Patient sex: M
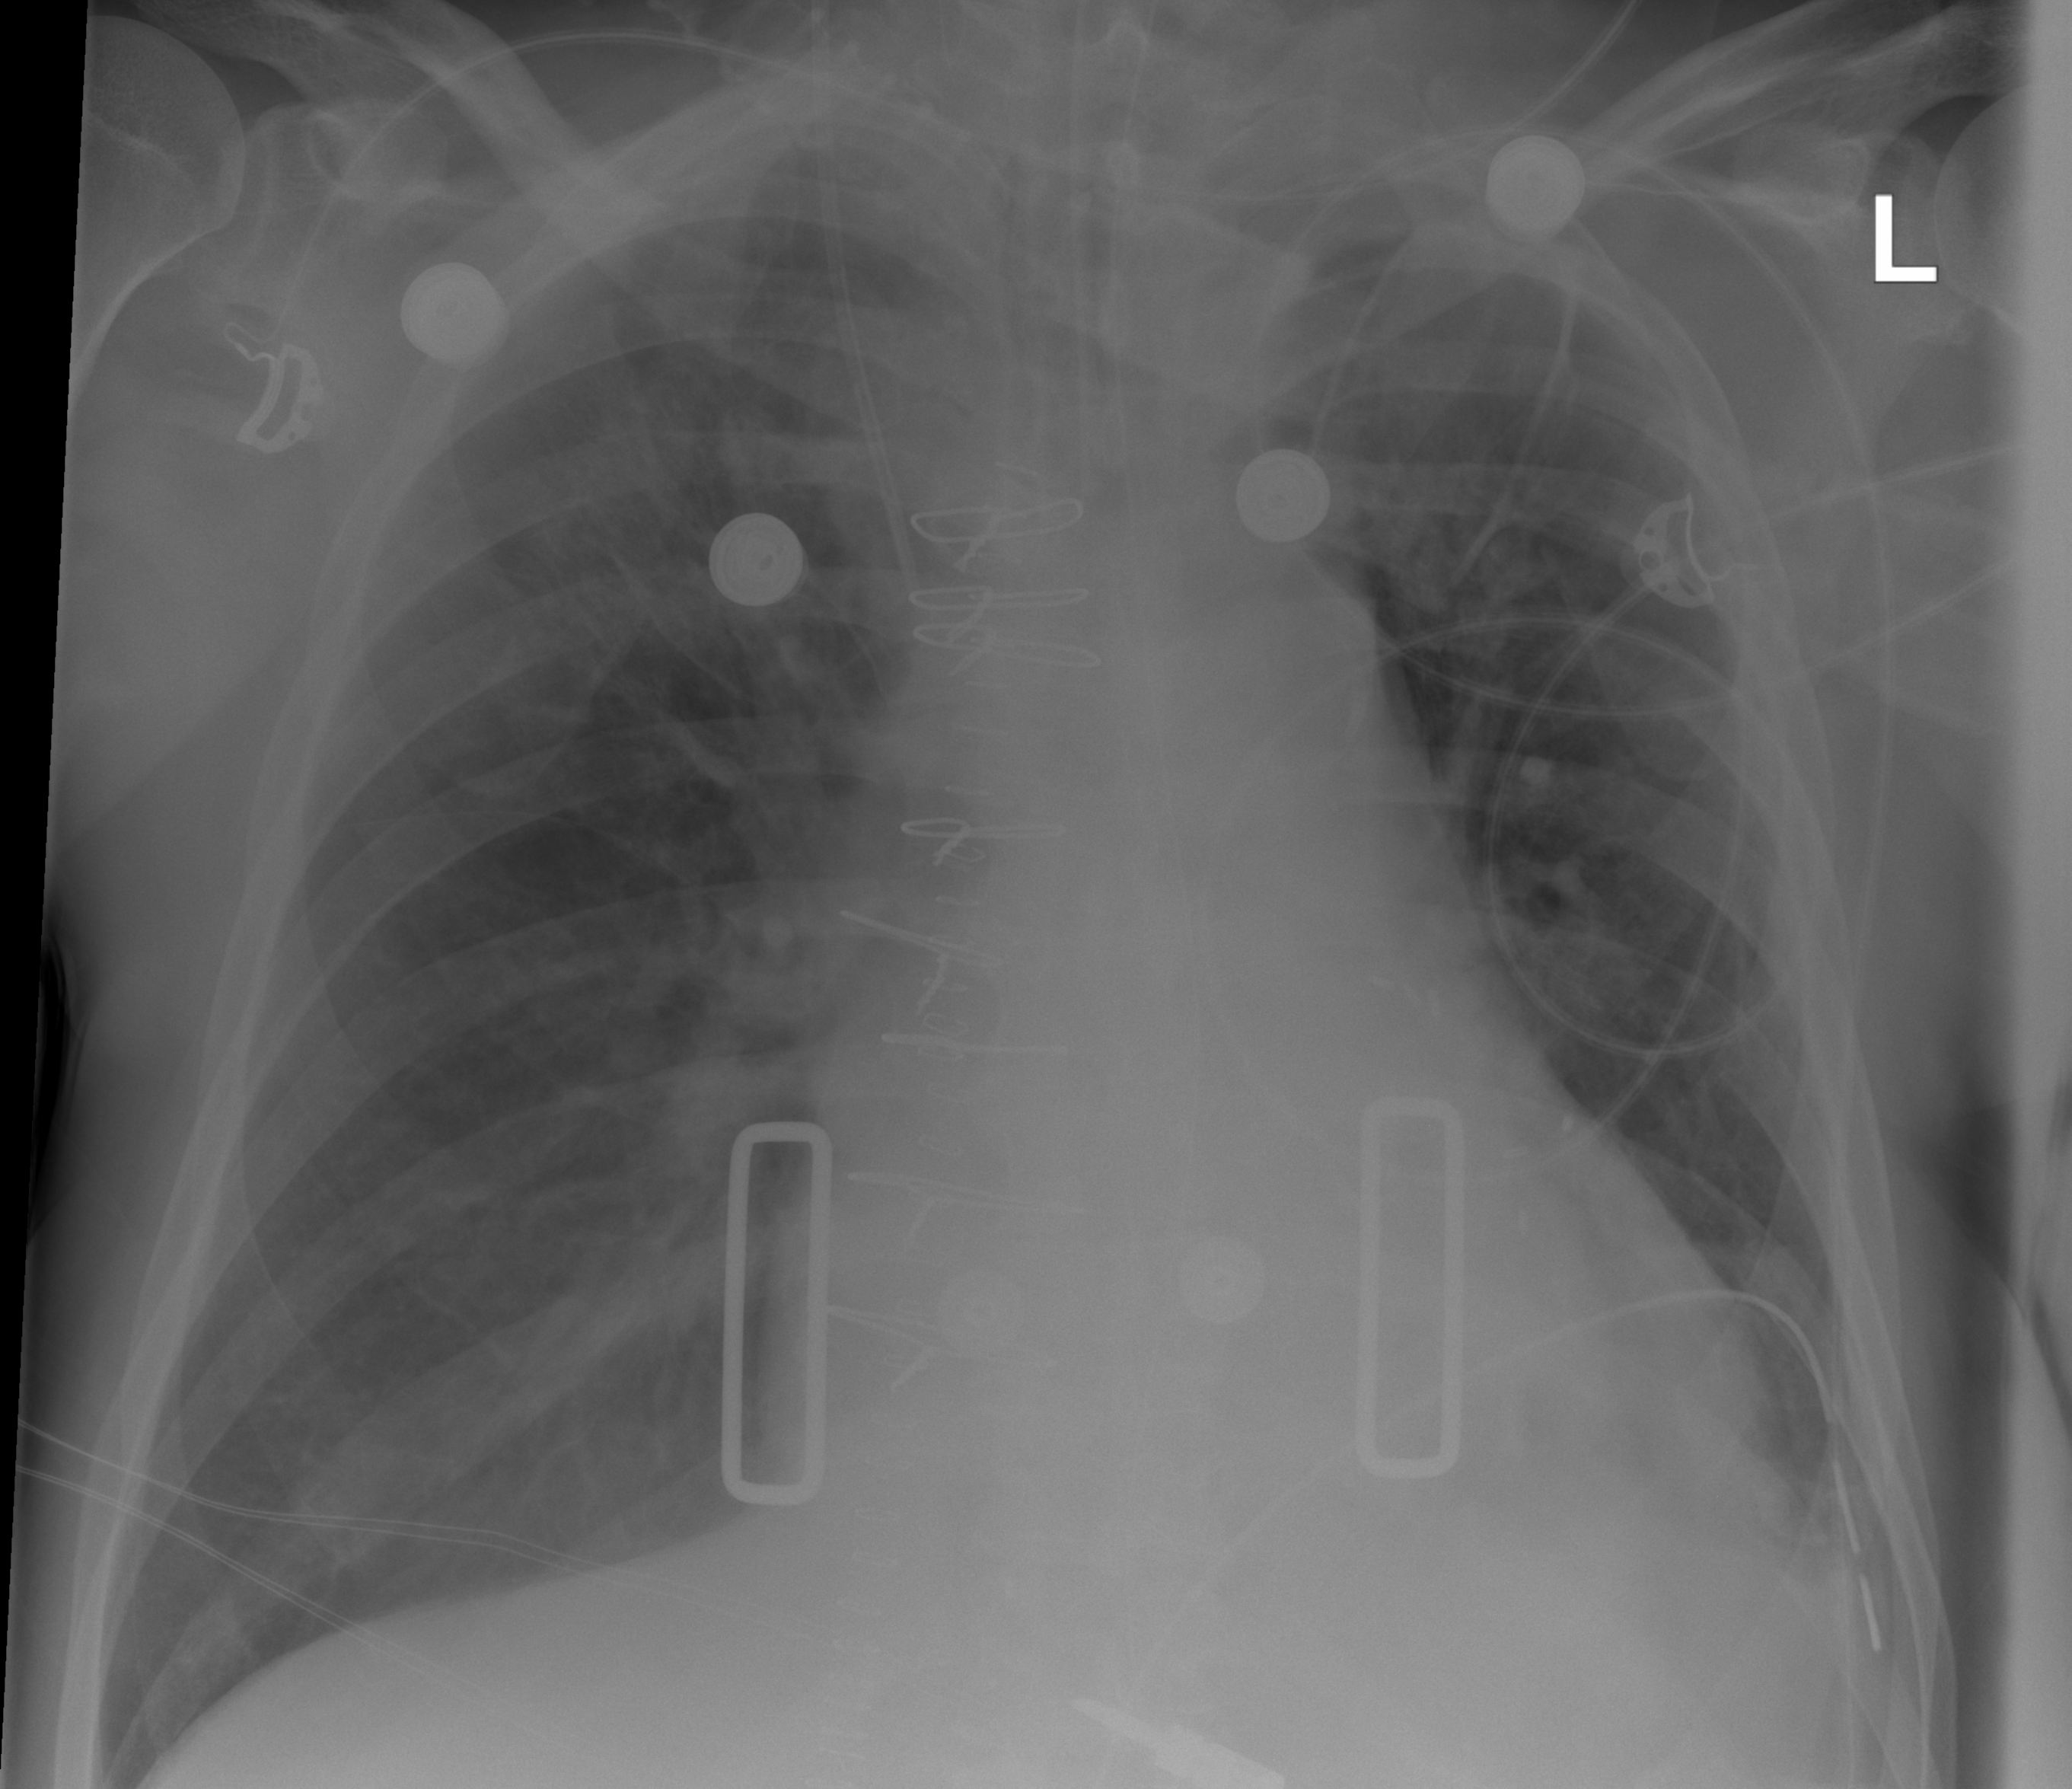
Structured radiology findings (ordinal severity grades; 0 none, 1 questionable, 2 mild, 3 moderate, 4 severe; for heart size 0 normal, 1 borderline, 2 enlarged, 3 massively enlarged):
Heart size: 2
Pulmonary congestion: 0
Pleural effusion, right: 1
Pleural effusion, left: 1
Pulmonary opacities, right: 0
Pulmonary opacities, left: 0
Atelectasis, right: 2
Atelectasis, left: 2